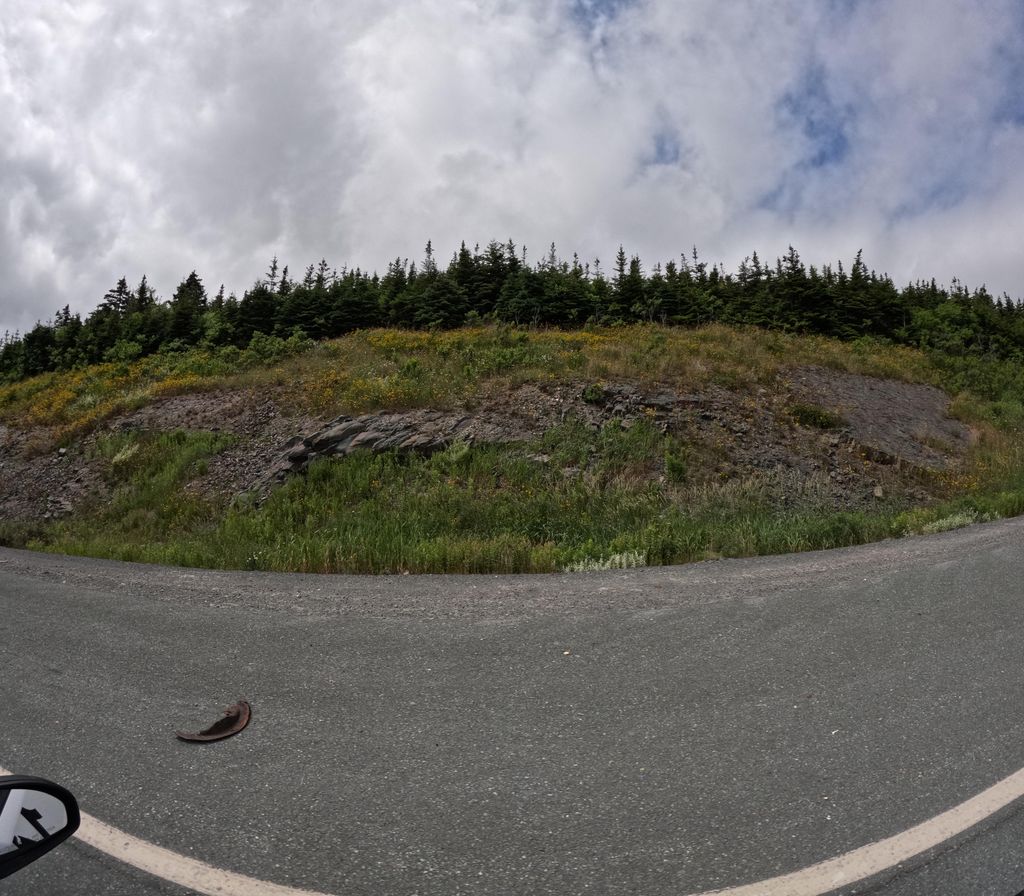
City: st_johns